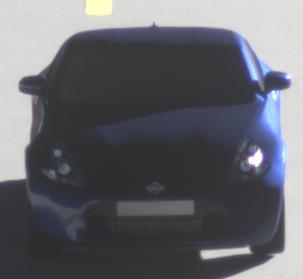
Make: Nissan
Model: 370Z Coupé
Detailed model: 370Z (Z34) Coupé
Model produced from: 2009/12
Model produced until: 2013/03
Doors: 3
Color: blue
Road condition: dry road
Daytime: morning or afternoon
Contrast: high contrast